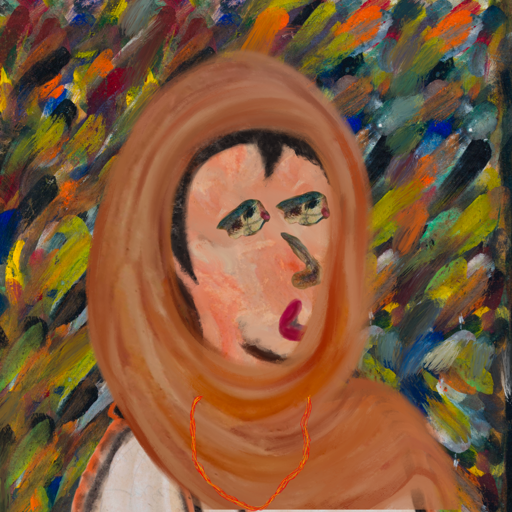
Background: An_Impression, Head And Neck Side: Roy_Bahadur, Face Side: Pipe, Bust: Roy_Bahadur, Hair Side: Roy_Bahadur, Head Accessory: Pious_Lady_Scarf, Second Necklace: Gypsy_Mother_2, Necklace: Blank, Baby: Blank